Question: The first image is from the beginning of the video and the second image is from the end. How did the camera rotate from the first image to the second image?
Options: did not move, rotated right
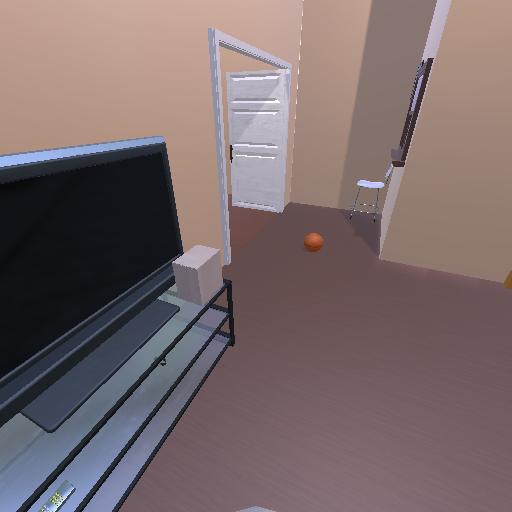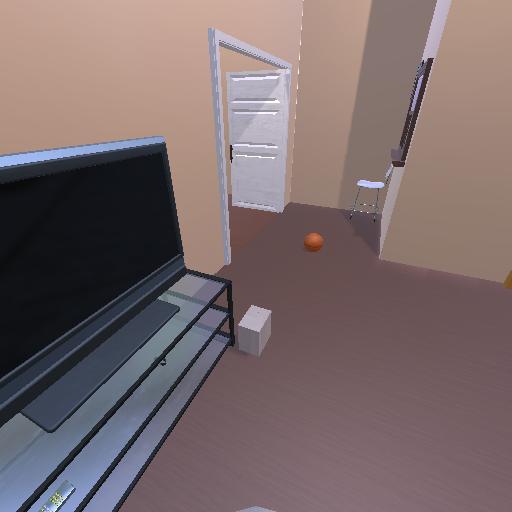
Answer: did not move